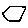
Label: hexagon